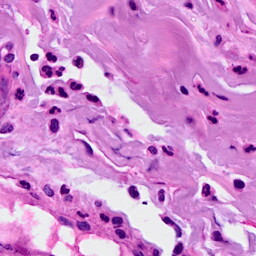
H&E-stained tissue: Breast